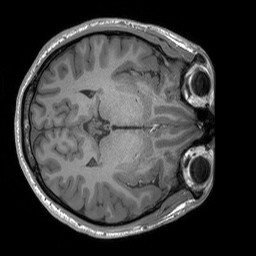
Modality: T1w
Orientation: axial